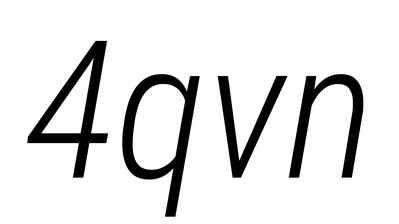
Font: Roboto-Italic_Condensed_Light_Italic